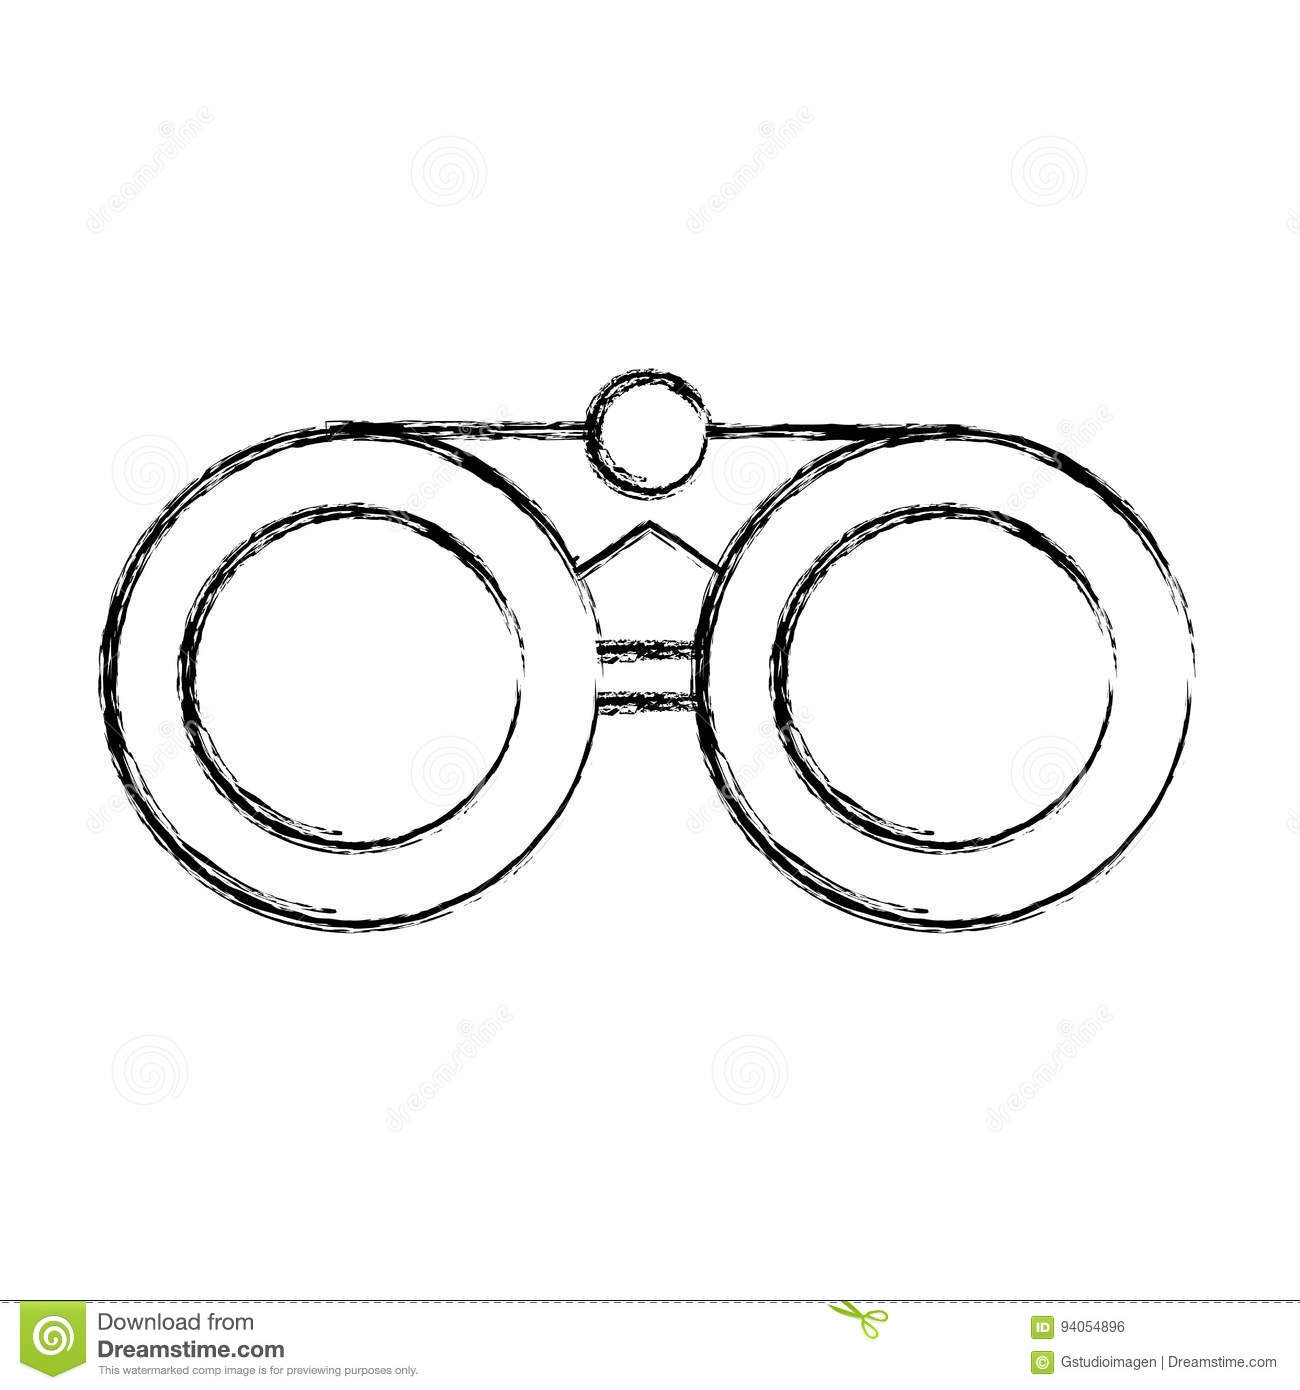
Label: binoculars, field glasses, opera glasses